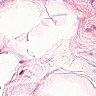
Metastatic tissue present: no